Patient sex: M
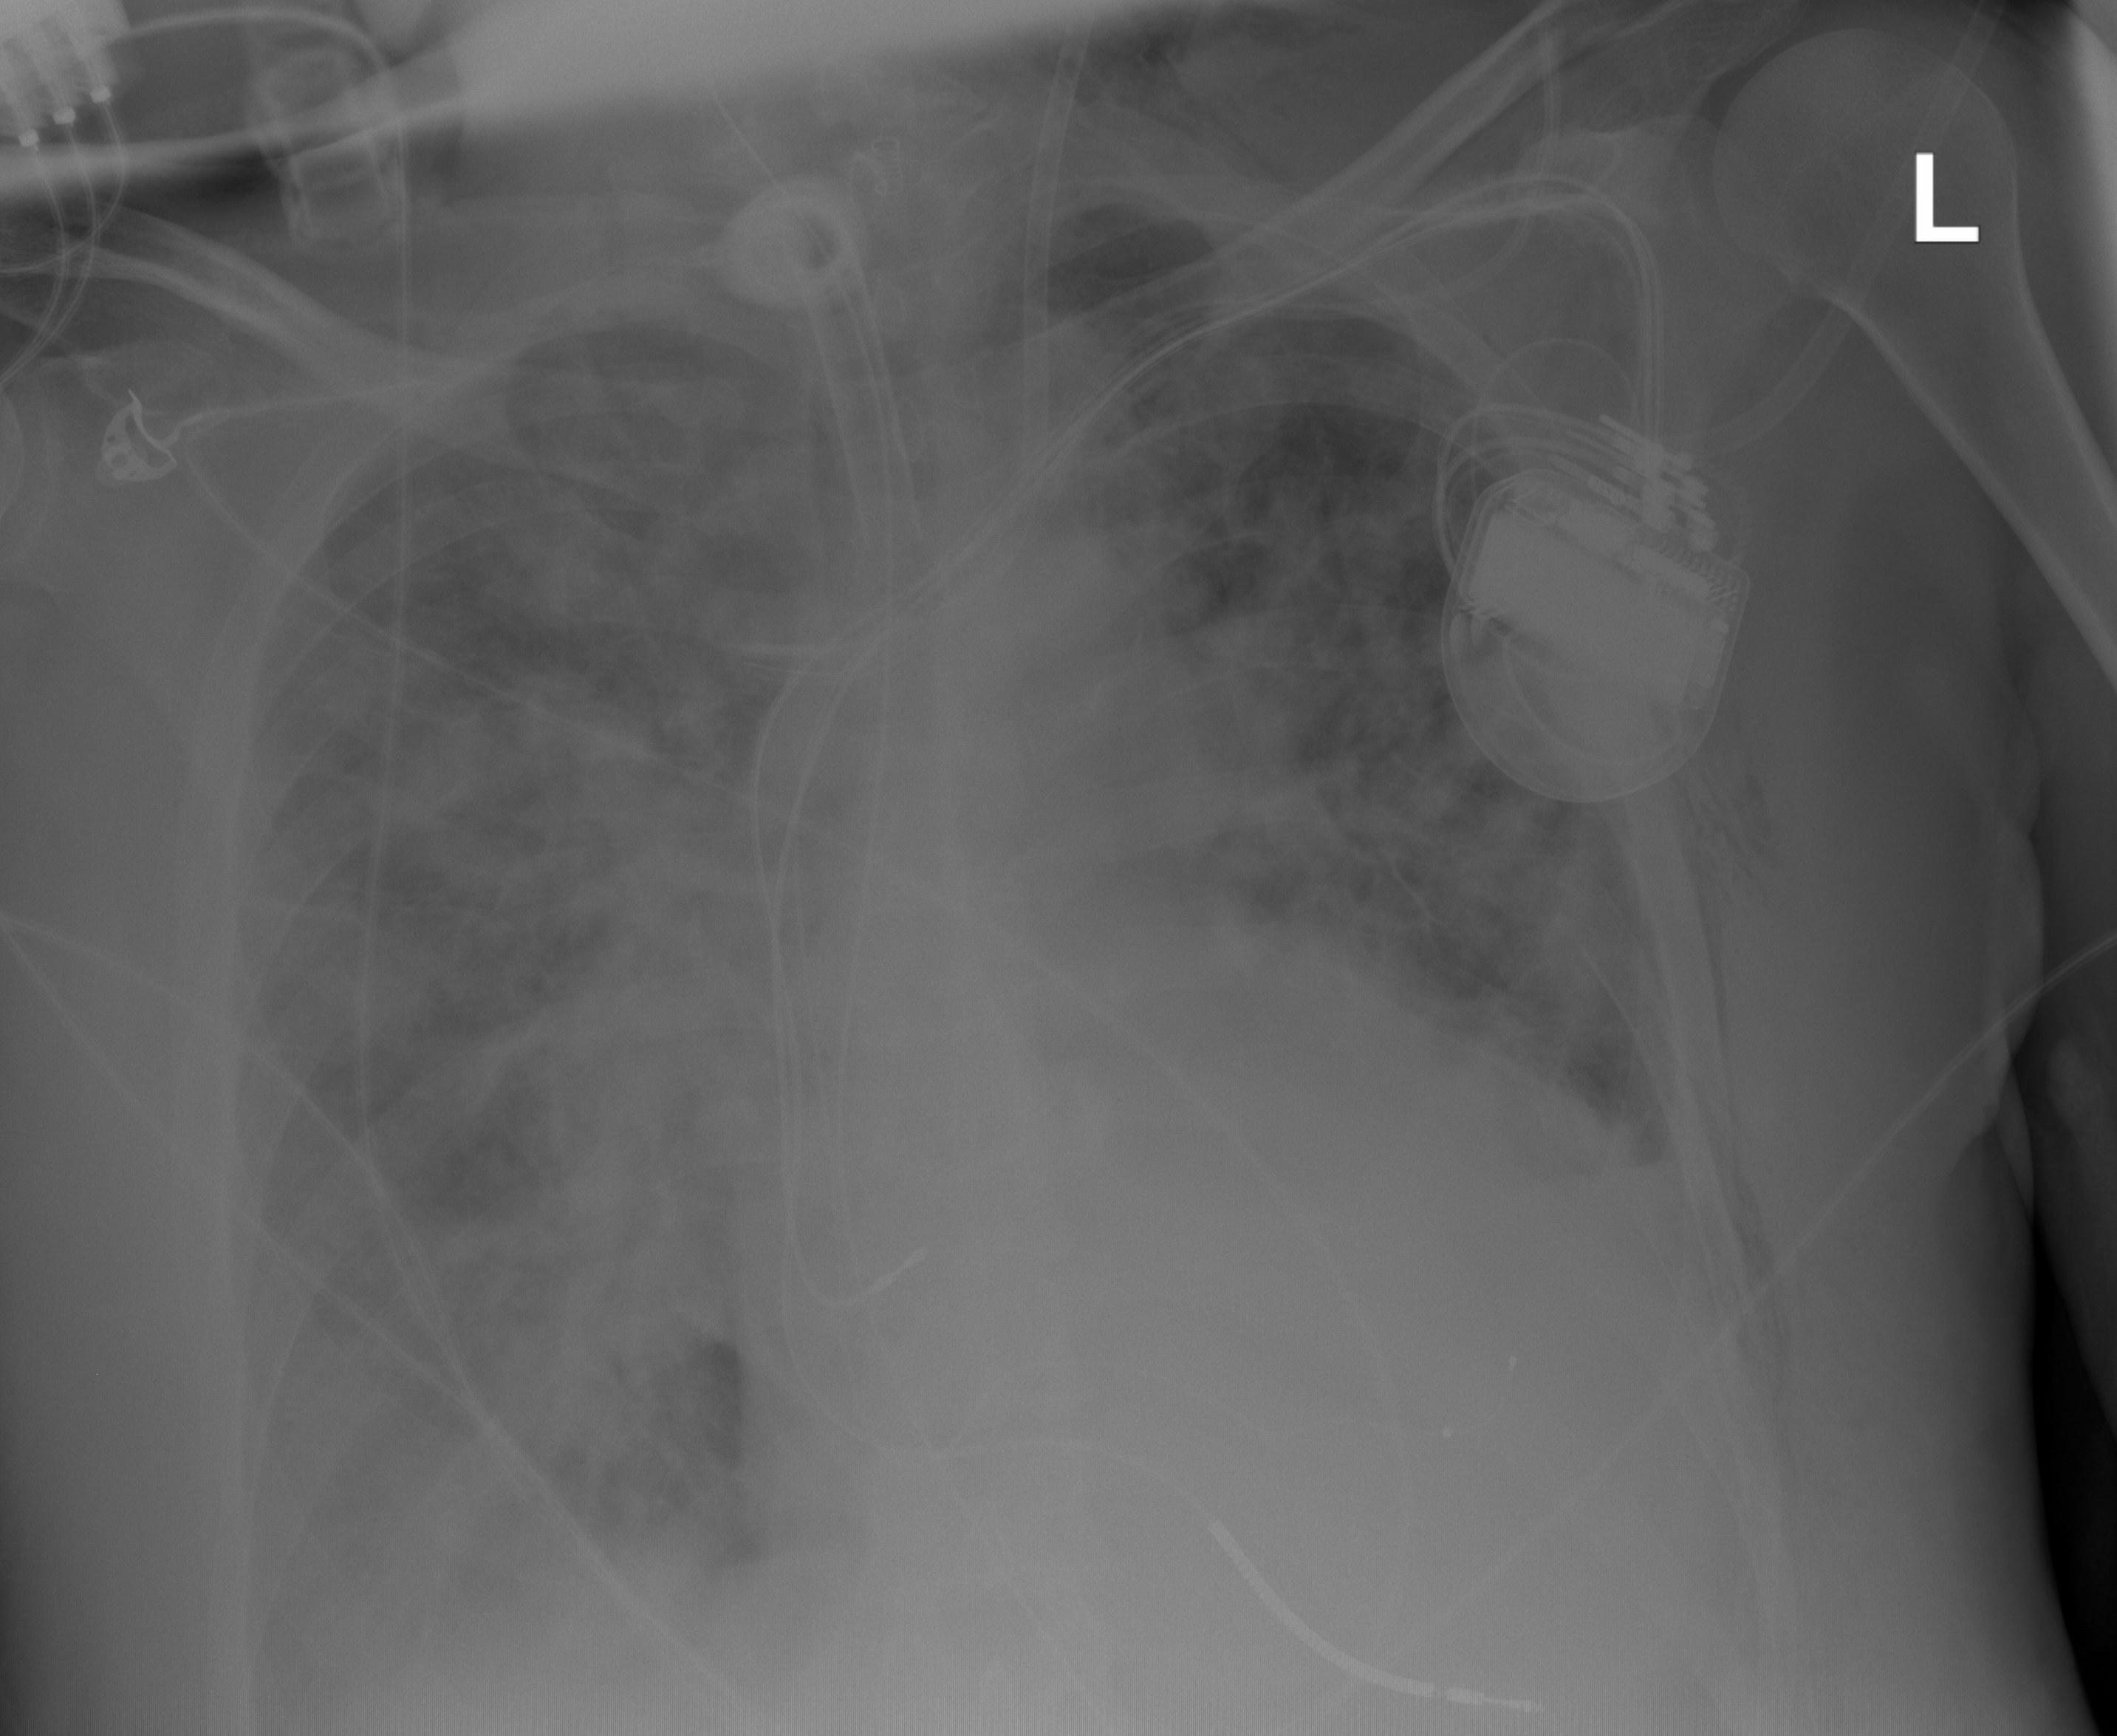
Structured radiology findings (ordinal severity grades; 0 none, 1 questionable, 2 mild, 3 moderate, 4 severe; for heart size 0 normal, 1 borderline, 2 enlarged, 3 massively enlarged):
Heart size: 2
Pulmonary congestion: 2
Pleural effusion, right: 2
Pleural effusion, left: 2
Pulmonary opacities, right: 3
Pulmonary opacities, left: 3
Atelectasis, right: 3
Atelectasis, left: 3